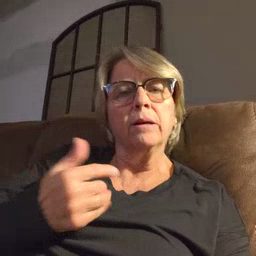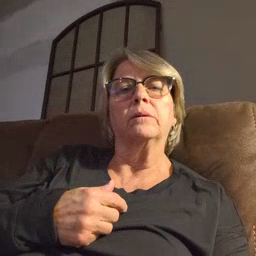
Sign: wait